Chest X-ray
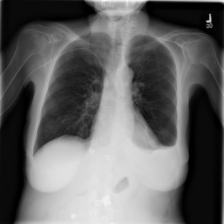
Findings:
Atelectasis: negative
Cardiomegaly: negative
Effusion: positive
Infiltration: negative
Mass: negative
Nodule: negative
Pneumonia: negative
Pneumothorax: negative
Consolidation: negative
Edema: negative
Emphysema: negative
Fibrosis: negative
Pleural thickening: negative
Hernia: negative